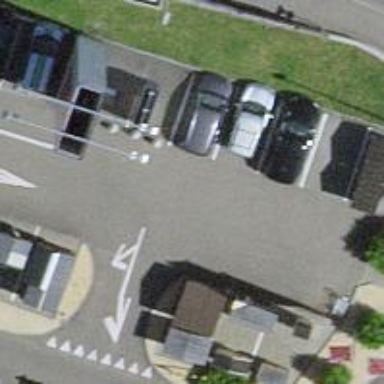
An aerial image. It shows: Asphalt parking aisle along service road.